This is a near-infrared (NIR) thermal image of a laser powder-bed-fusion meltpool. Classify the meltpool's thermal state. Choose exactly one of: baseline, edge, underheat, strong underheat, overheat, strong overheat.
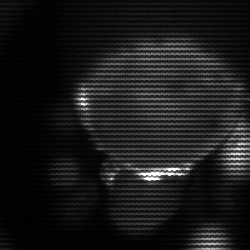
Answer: edge